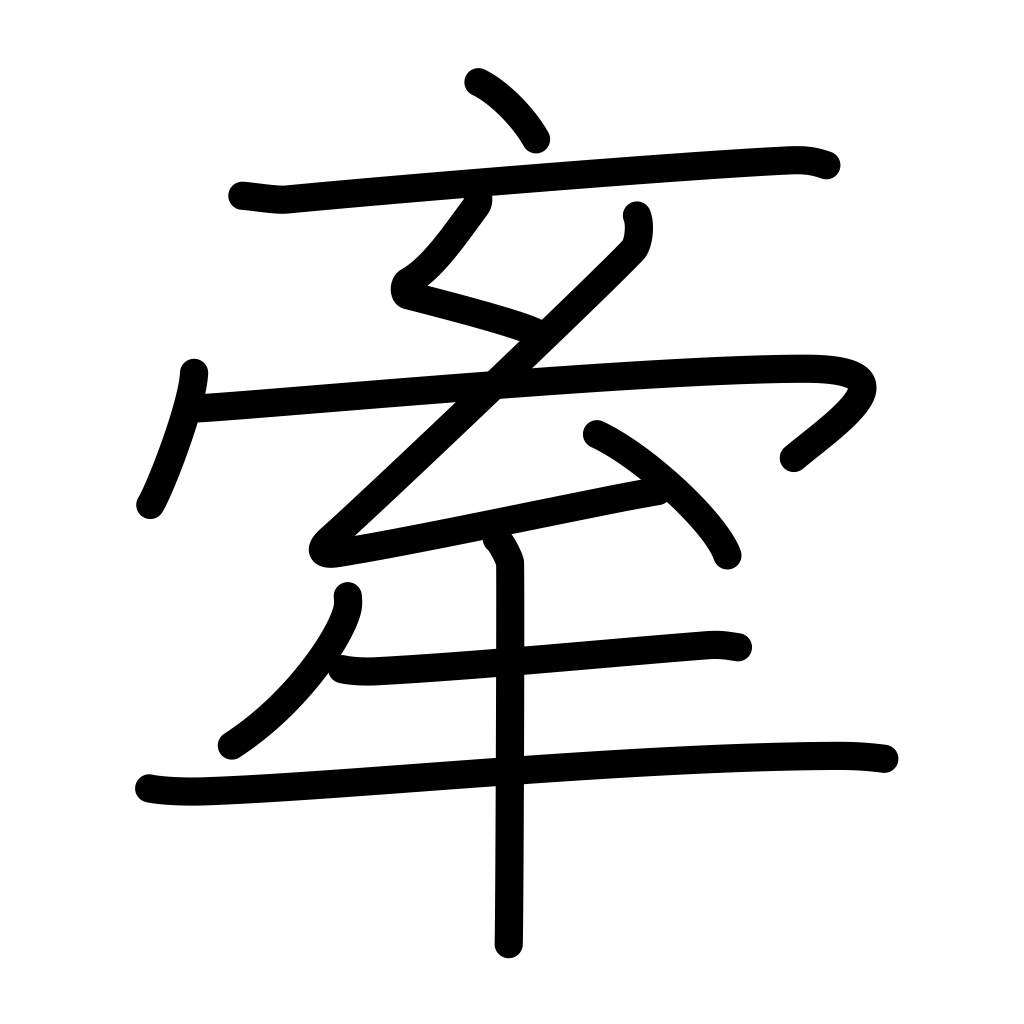
Meaning: pull, tug, drag, lead by hand